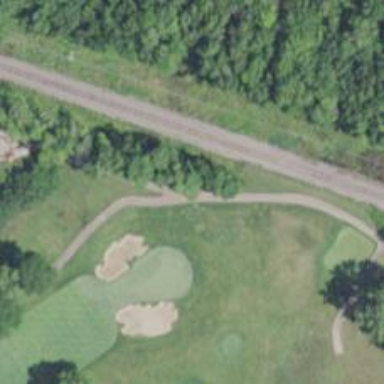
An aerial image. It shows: Golf cartpath that is also road path.